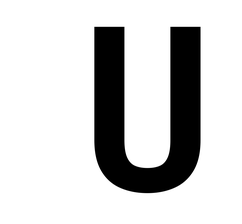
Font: Roboto_Condensed_SemiBold